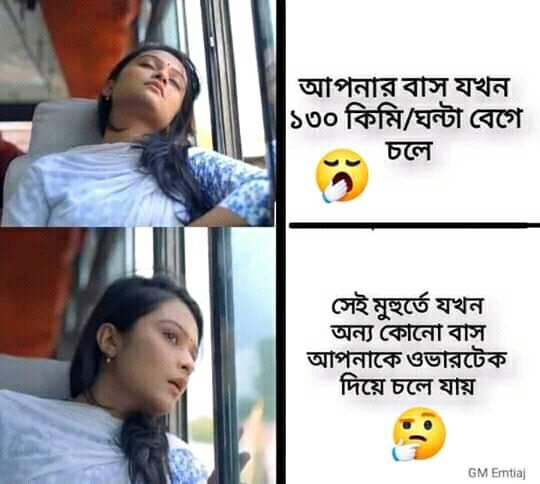
Caption: আপনার বাস যখন ১৩০ কিমি/ঘন্টা বেগে চলে     সেই মুহুর্ত যখন অন্য বাস আপনাকে ওভারটেক দিয়ে চলে যায়
Label: non-hate